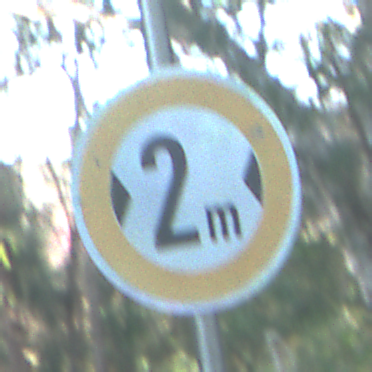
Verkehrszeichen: TatsaechlicheBreite2
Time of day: MorningAfternoon
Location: Outdoor (Nature)
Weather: Clear
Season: NotSpecified
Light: Natural